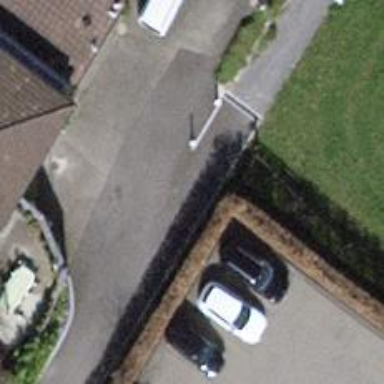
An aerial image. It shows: Charging station.